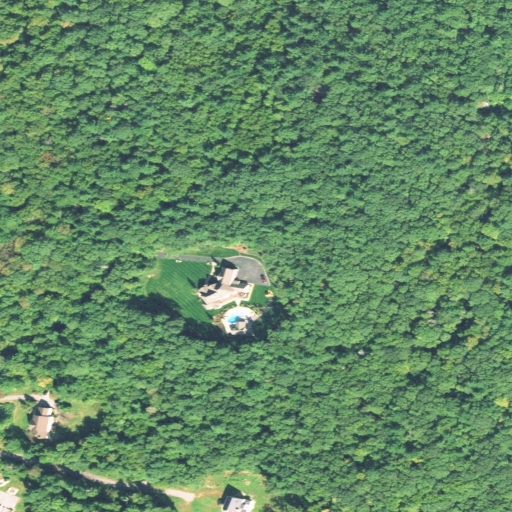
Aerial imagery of mountain in Connecticut named Chestnut Hill containing mixed forest, evergreen forest, deciduous forest, low intensity development, and medium intensity development